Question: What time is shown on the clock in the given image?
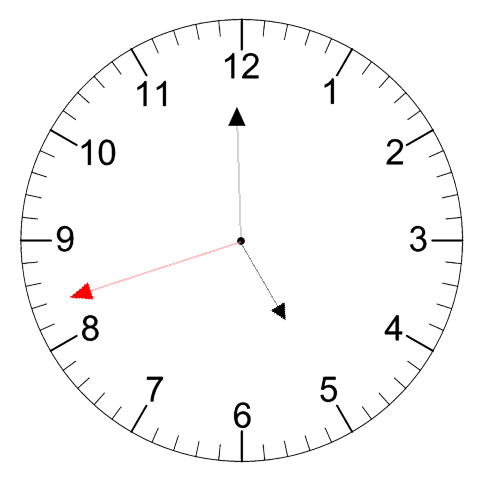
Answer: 04:59:42